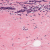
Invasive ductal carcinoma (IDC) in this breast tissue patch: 0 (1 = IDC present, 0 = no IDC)